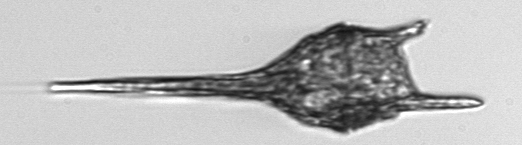
Label: Tripos_lineatus